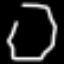
Label: octagon